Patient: sex F, age 68
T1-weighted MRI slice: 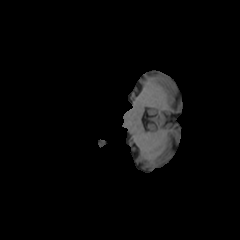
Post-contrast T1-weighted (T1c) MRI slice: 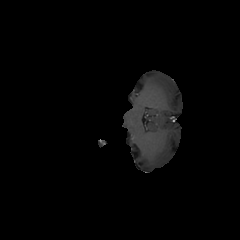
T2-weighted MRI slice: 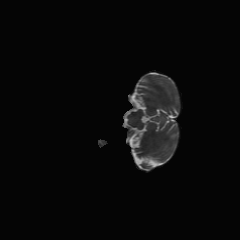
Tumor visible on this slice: no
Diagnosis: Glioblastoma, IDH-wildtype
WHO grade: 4